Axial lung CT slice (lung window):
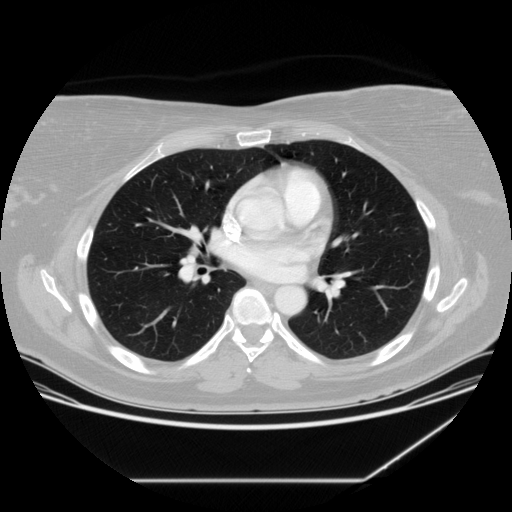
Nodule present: no